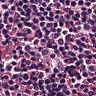
Metastatic tissue present: no